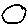
Label: circle